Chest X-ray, PA view. Patient: 68 years old, sex F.
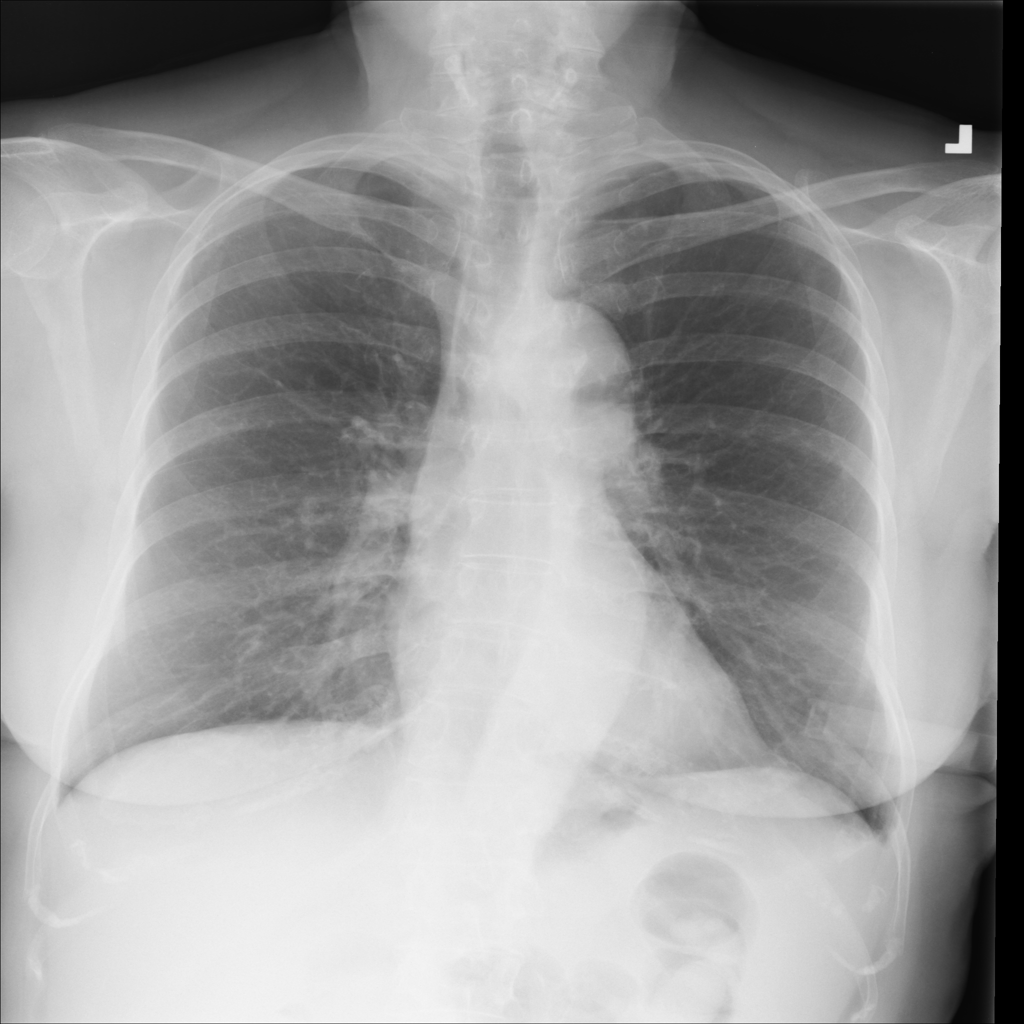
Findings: No Finding